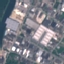
Label: Industrial